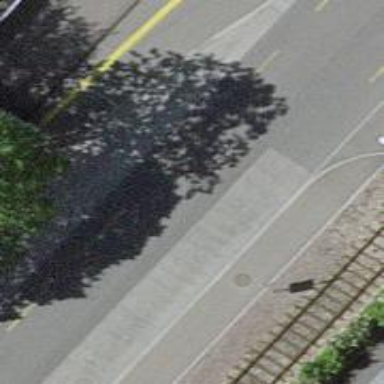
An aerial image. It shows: Public transport stop position.